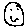
Label: smiley face